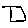
Label: square